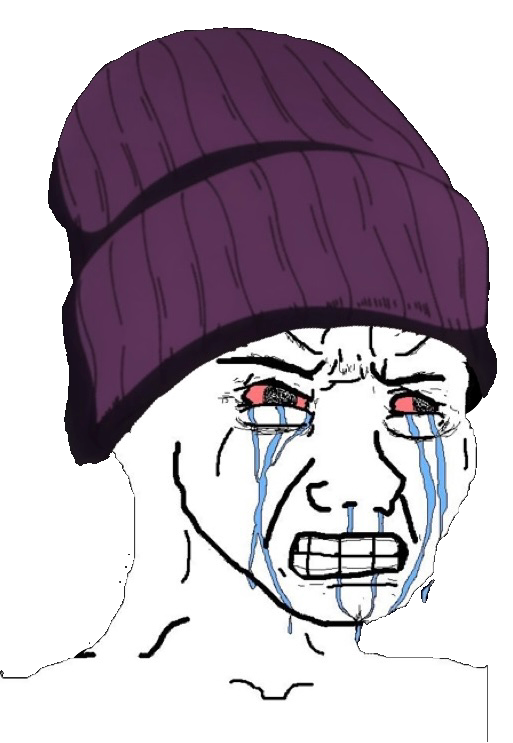
Label: 5_Crying_Wojak